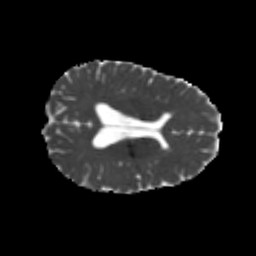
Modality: MD
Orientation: axial
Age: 25
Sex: female
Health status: healthy
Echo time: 0.074 s